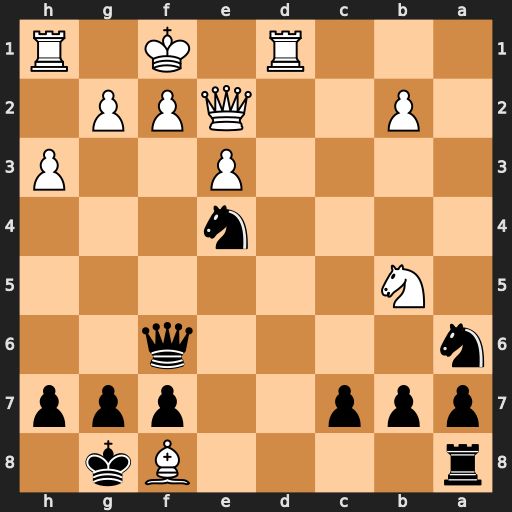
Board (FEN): r4Bk1/ppp2ppp/n4q2/1N6/4n3/4P2P/1P2QPP1/3R1K1R
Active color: b
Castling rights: -
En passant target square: -
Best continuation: Ng3+ Ke1 Nxe2